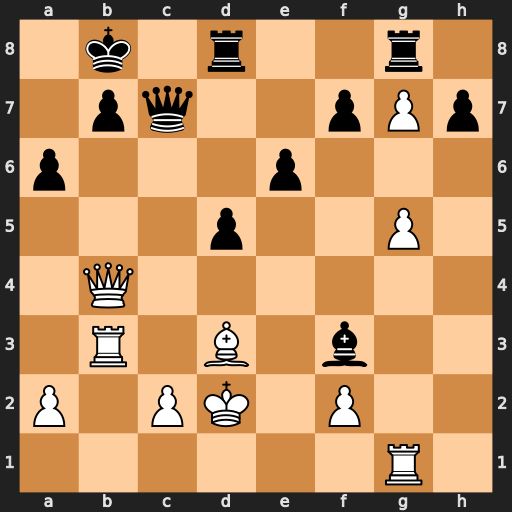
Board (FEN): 1k1r2r1/1pq2pPp/p3p3/3p2P1/1Q6/1R1B1b2/P1PK1P2/6R1
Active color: w
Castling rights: -
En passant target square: -
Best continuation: Bxa6 d4 Rxf3